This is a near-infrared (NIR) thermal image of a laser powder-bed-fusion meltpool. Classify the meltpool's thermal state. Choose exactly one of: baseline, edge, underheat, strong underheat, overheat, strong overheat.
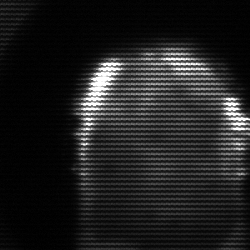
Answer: baseline